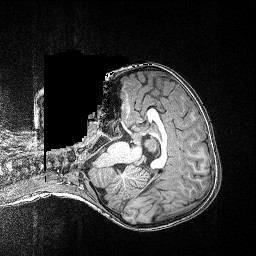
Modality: T1w
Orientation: axial